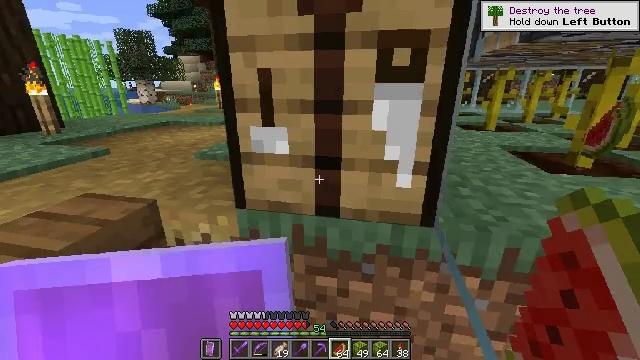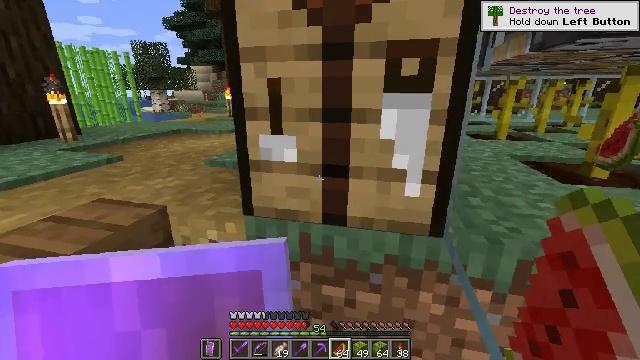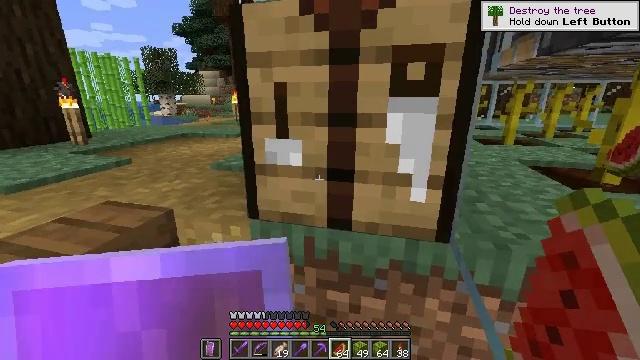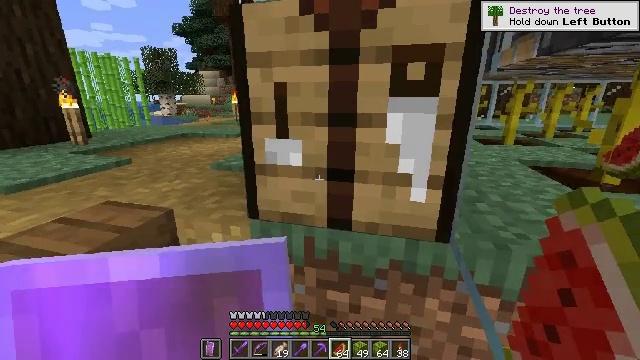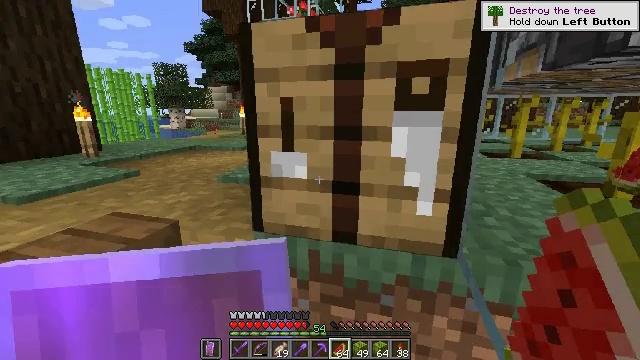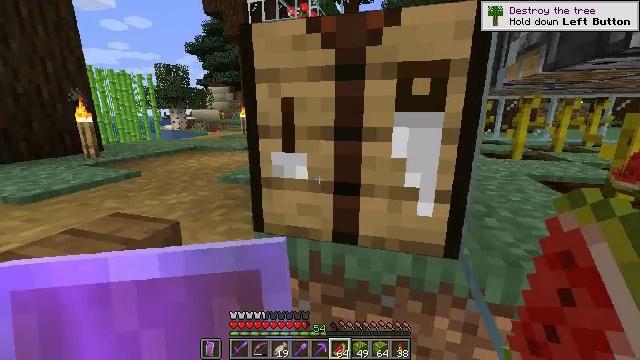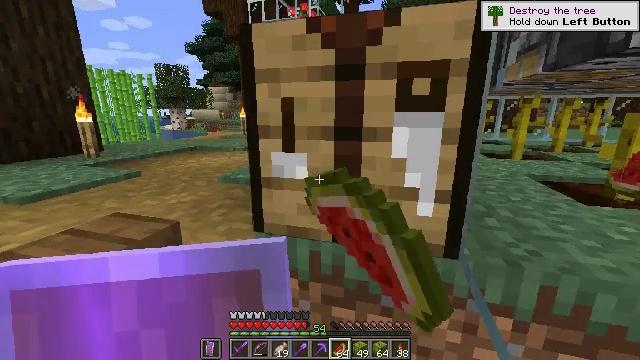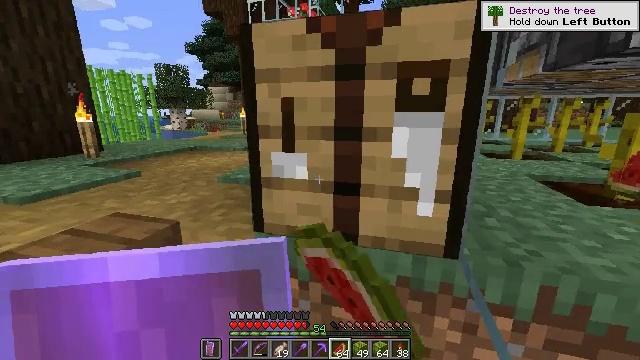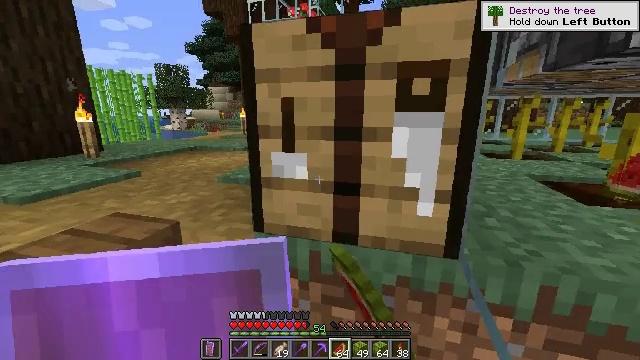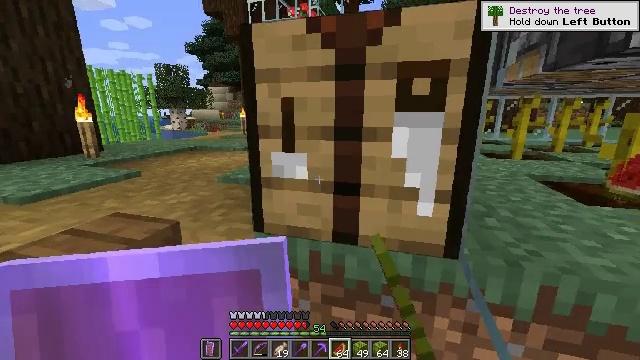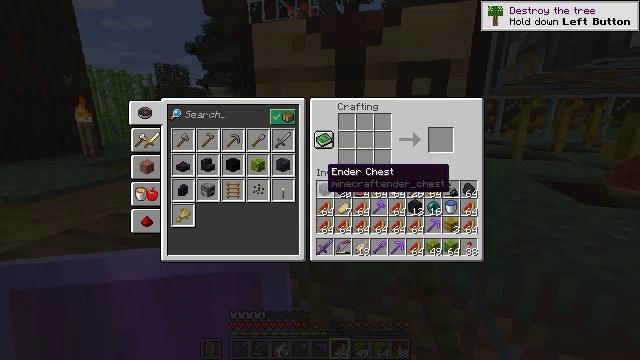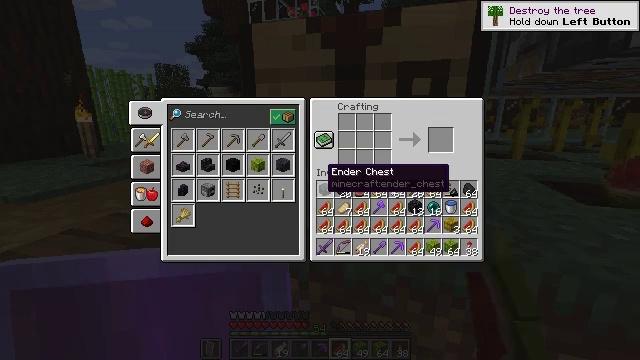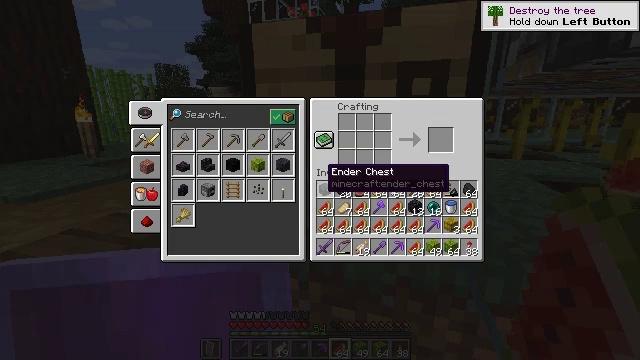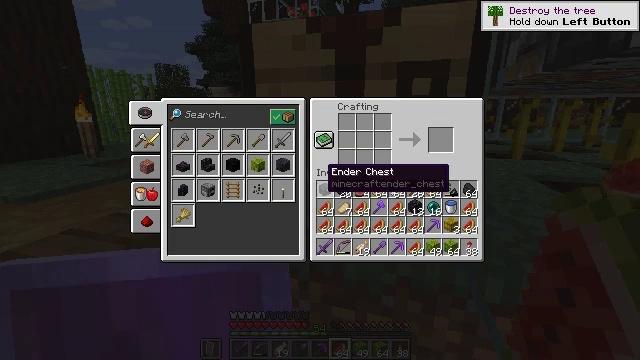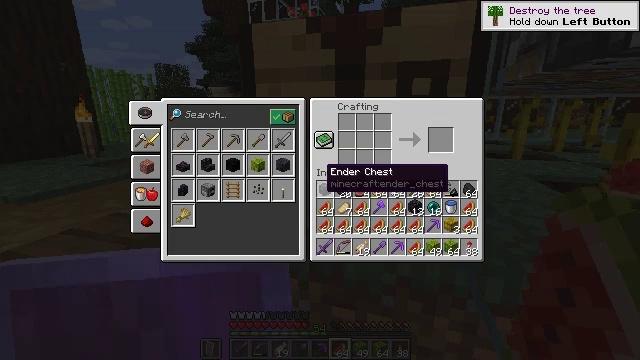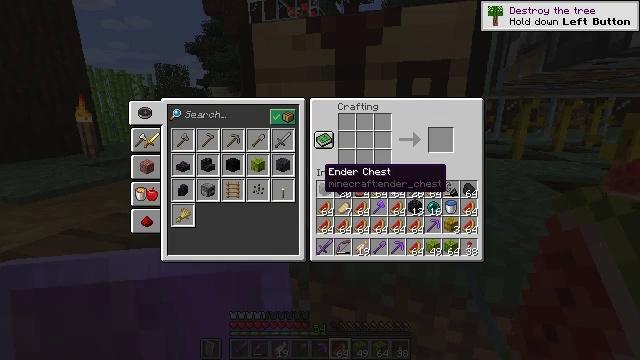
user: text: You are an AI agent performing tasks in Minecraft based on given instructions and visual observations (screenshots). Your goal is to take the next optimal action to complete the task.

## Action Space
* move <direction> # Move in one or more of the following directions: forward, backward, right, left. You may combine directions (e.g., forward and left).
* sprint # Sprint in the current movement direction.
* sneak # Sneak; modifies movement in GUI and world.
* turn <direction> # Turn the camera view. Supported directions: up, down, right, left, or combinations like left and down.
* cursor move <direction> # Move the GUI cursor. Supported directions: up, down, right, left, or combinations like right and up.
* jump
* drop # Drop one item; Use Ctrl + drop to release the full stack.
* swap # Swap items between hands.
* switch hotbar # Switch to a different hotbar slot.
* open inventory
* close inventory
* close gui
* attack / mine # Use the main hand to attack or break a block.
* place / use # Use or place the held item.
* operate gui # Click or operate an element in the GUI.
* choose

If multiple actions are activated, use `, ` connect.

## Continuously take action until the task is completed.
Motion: motion action
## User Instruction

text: Craft a melon.
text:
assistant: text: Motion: turn left and up
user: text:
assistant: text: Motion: turn left
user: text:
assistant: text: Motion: no_op
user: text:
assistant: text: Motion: turn left and up
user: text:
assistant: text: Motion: use / place
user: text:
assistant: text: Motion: use / place
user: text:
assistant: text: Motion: use / place
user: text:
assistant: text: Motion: use / place
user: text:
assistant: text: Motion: no_op
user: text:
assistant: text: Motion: no_op
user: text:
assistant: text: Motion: no_op
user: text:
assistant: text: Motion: no_op
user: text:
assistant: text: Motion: no_op
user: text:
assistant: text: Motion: no_op
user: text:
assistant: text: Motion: no_op
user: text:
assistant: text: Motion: turn left
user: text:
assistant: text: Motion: turn left
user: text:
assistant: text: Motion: turn left
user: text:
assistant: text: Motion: turn left
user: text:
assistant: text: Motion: turn left
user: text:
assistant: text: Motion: no_op
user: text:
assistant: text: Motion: no_op
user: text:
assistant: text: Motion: no_op
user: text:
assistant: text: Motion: turn up
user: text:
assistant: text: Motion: sneak
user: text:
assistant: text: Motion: sneak
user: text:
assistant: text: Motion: sneak
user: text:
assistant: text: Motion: sneak
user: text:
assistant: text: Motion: sneak
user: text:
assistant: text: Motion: sneak